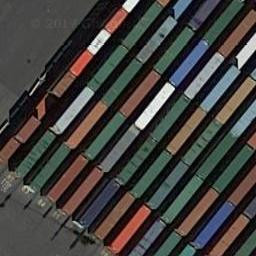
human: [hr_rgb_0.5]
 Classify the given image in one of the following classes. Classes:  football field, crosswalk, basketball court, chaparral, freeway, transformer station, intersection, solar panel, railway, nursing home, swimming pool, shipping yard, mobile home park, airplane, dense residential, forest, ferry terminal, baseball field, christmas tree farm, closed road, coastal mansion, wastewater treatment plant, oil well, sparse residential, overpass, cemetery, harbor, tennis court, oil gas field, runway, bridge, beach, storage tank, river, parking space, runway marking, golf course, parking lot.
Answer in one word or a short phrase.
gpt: shipping yard